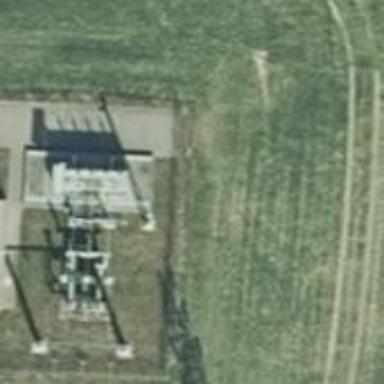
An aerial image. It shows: Transmission level substation.